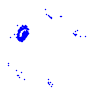
Particle: electron